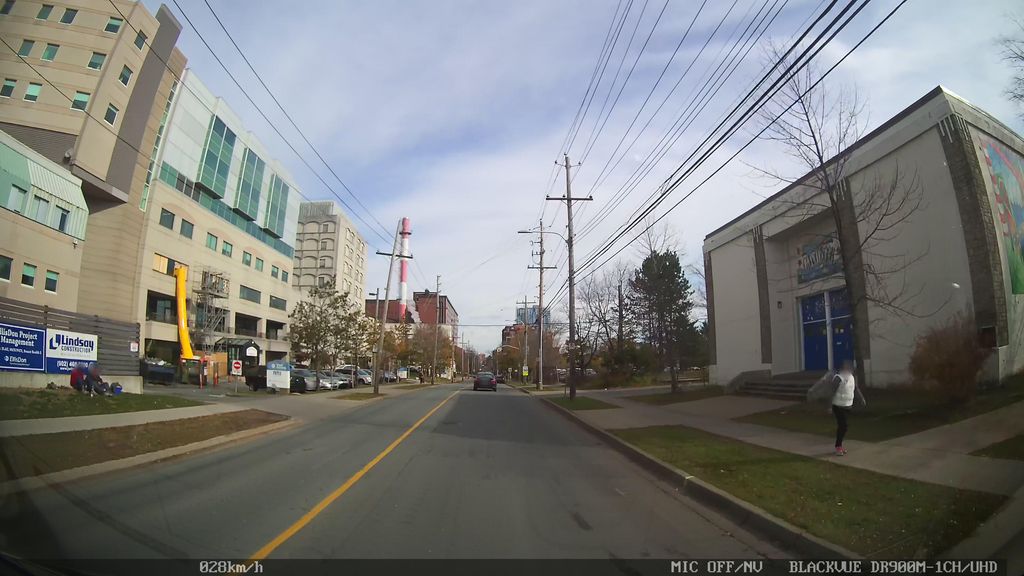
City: halifax